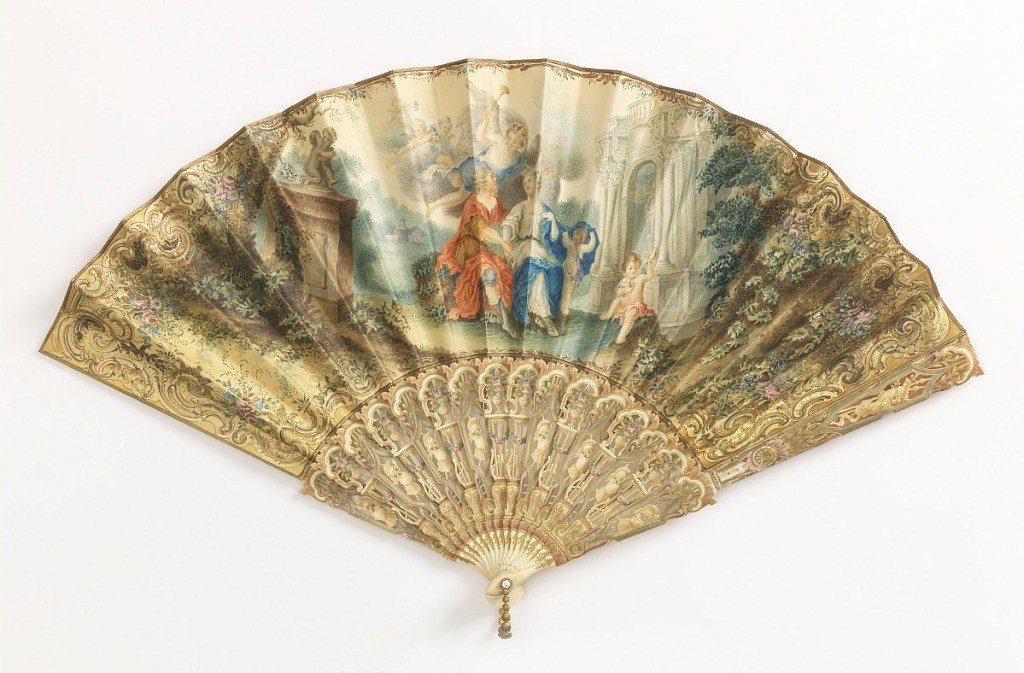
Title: Pleated fan
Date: late 19th century
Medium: Painted parchment and silk leaf; carved, pierced and painted ivory sticks backed with mother-of-pearl, rivet set with faceted stone, cast gilt metal bail
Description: Pleated fan with double leaf. Obverse: parchment leaf painted with classical scene of figures in a garden with architecture and angels. Reverse: silk leaf painted with border design. Carved, pierced and painted ivory sticks backed with mother-of-pearl showing armor and vases. Rivet set with clear faceted stone. Gilt metal bail in shape of bellflower swag.